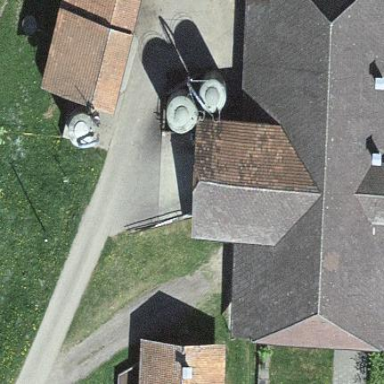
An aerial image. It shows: Farm building.